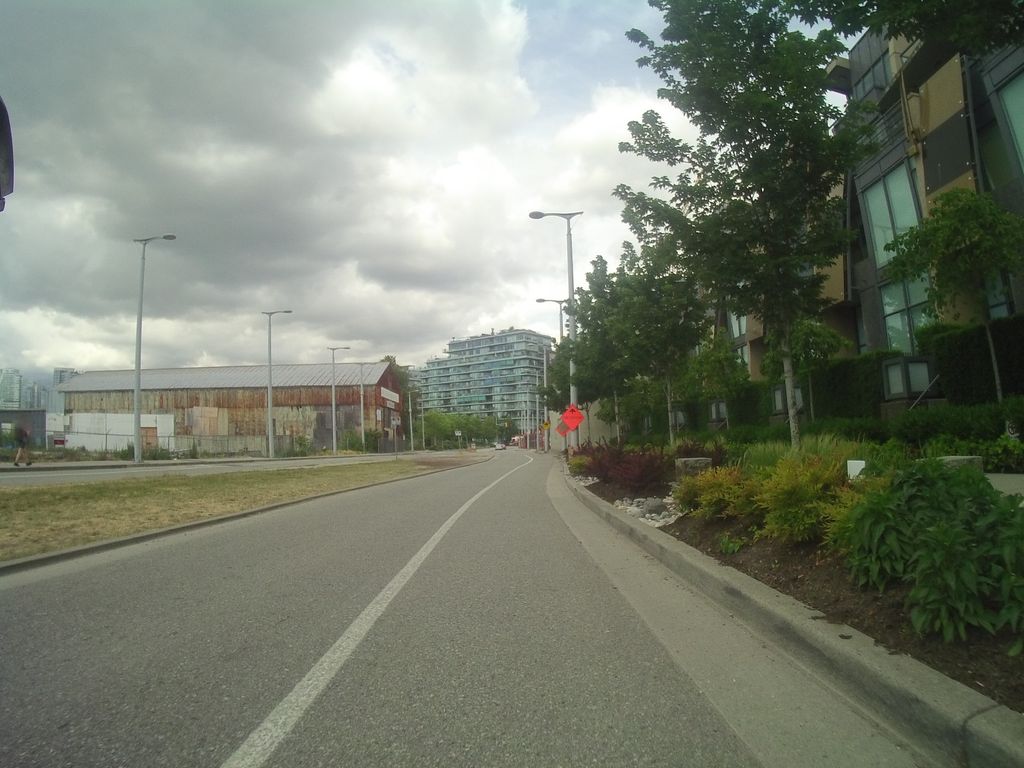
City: vancouver